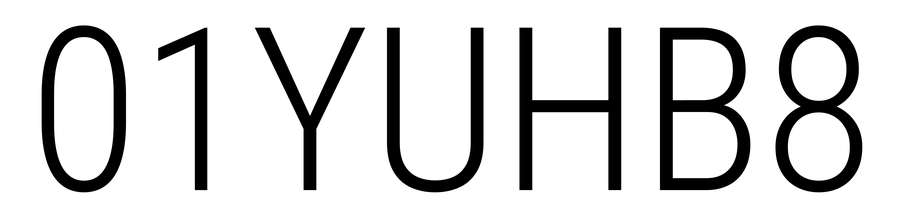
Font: Roboto_Condensed_Light